Field crop: tomato
Growth stage: 1
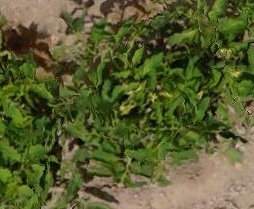
Species: tomato